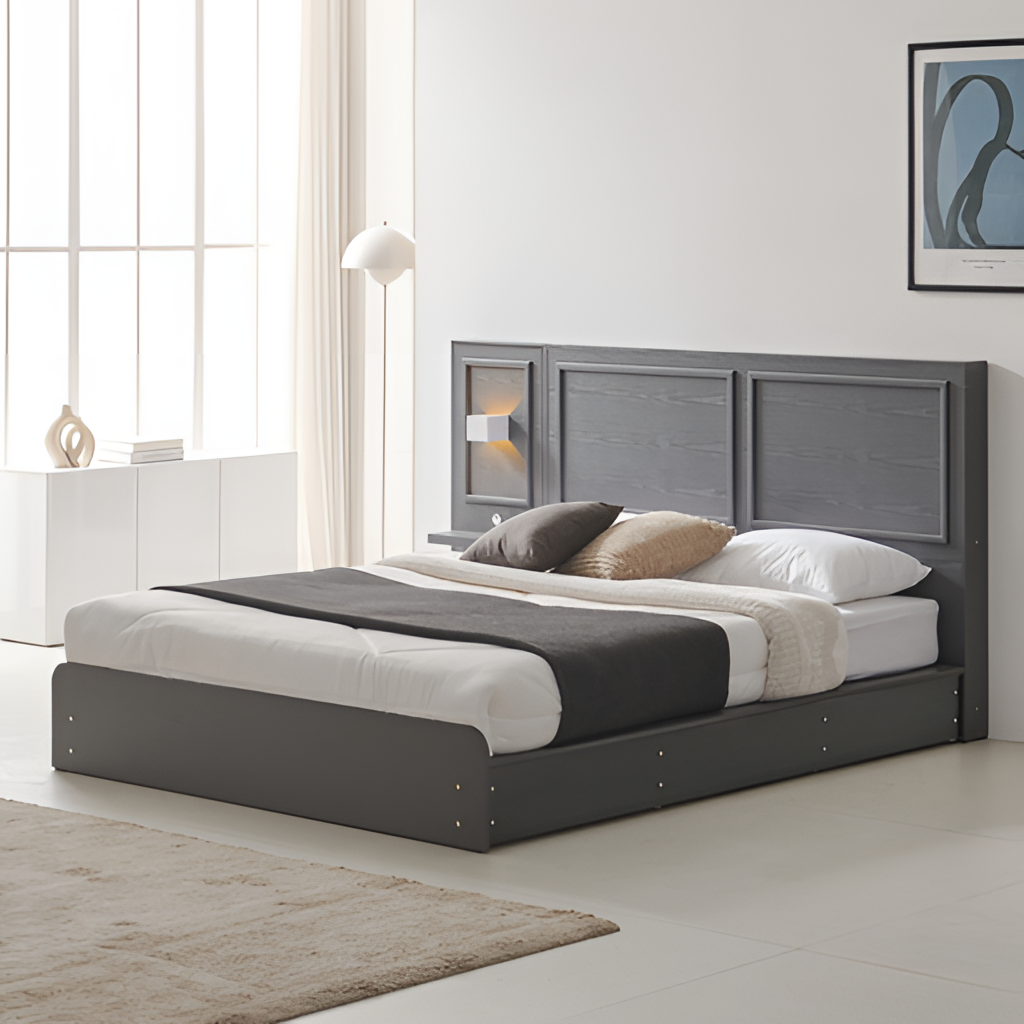
wood bed, bedroom, contemporary, paint wallpaper, with solid pattern, beige tile flooring, with large square pattern